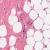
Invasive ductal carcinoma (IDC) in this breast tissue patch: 0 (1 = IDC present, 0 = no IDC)